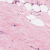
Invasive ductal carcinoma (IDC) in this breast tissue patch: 0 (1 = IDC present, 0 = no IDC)